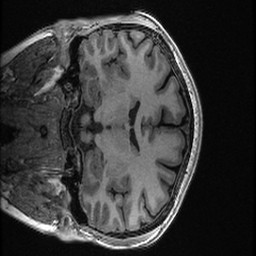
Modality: T1w
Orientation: coronal
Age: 24
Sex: female